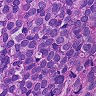
Metastatic tissue present: yes